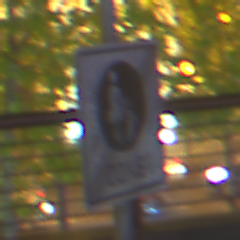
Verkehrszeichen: EndeFussgaengerzone
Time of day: Night
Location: Outdoor (Urban)
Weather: PartlyCloudy
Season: NotSpecified
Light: Natural